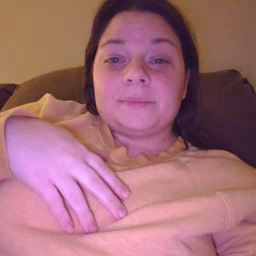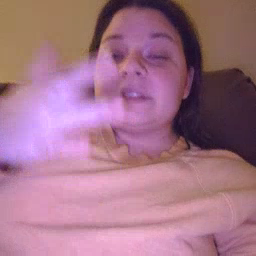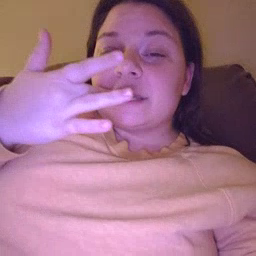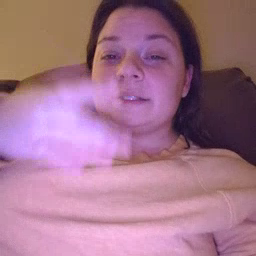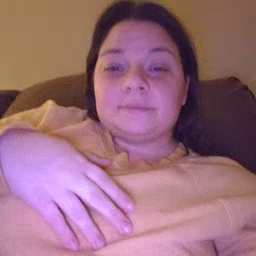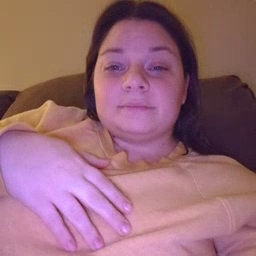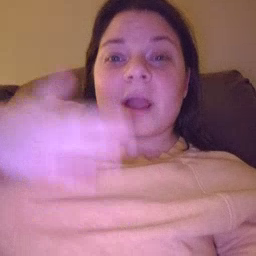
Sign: taste